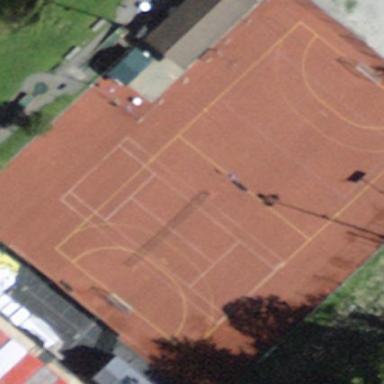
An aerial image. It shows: Multi-sport pitch on leisure land.